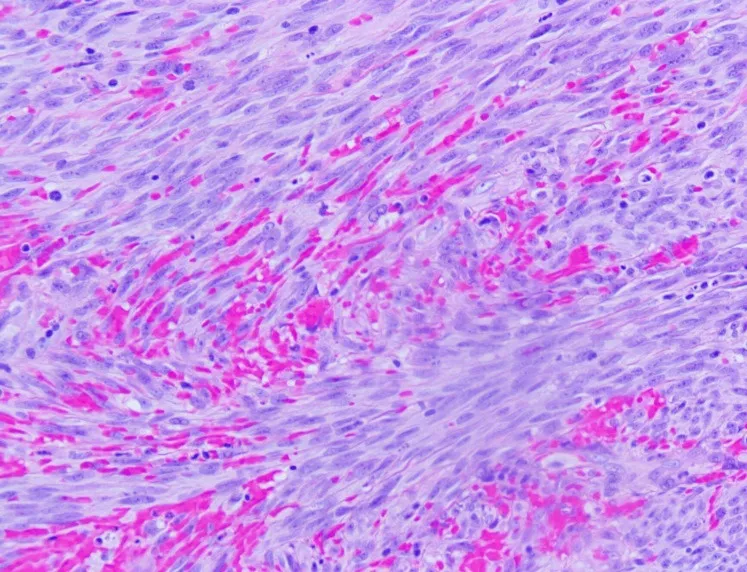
Shaved biopsy at the right medial plantar surface reveals spindle cell proliferation with mitosis, heightened vascularity, and red blood cell extravasation.
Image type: pathology (h&e)